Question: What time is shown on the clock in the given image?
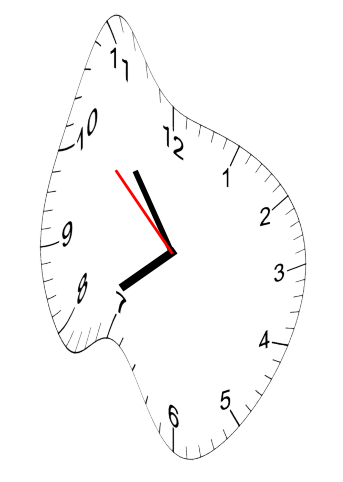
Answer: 07:53:52